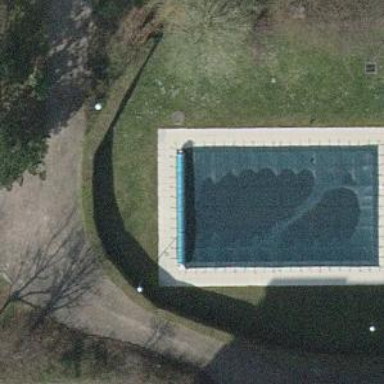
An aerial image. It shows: Swimming pool located in leisure land.